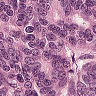
Metastatic tissue present: yes